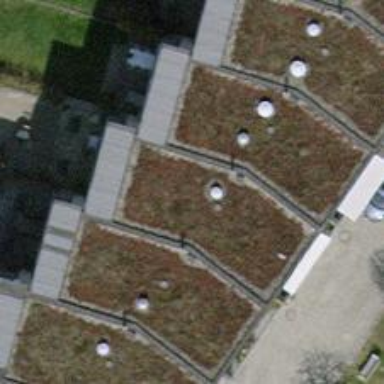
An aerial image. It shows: House with flat roof made of grass.